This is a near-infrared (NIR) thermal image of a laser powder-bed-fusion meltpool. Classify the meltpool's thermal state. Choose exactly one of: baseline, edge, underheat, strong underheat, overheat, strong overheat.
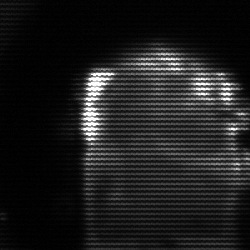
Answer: baseline